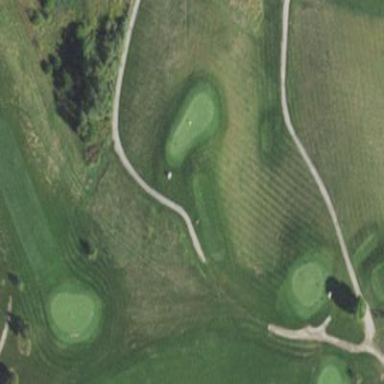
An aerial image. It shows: Rough area in golf course.